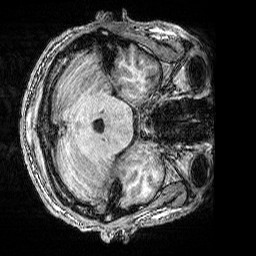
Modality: T1w
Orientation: axial
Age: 30
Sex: male
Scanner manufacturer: siemens
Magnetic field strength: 3 T
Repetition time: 2.53 s
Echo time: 0.0035 s